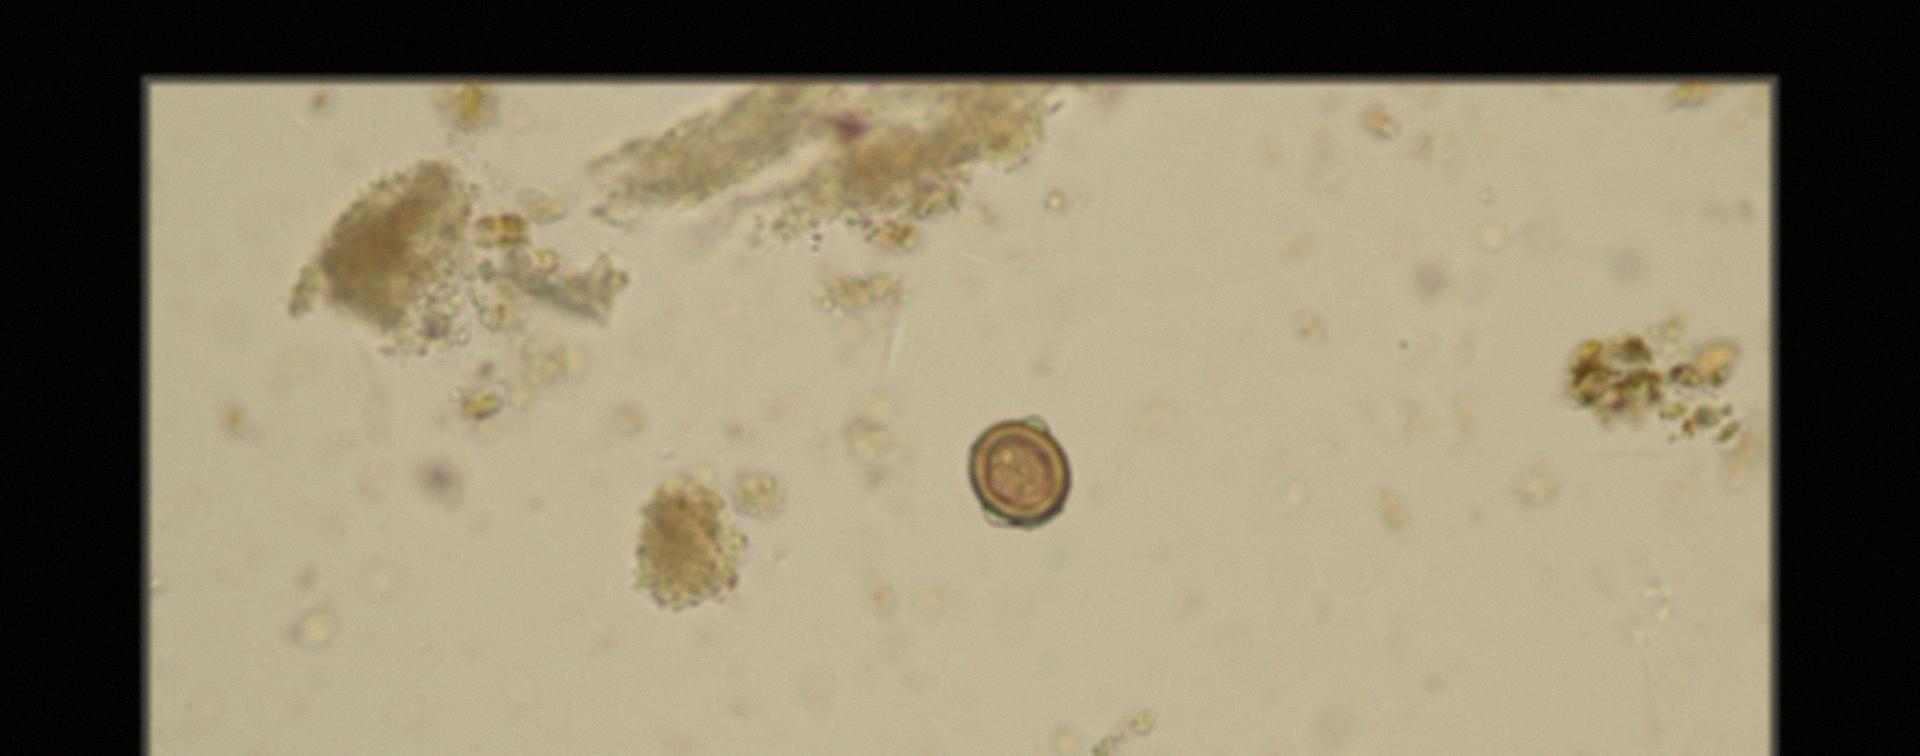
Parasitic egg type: Taenia spp. egg